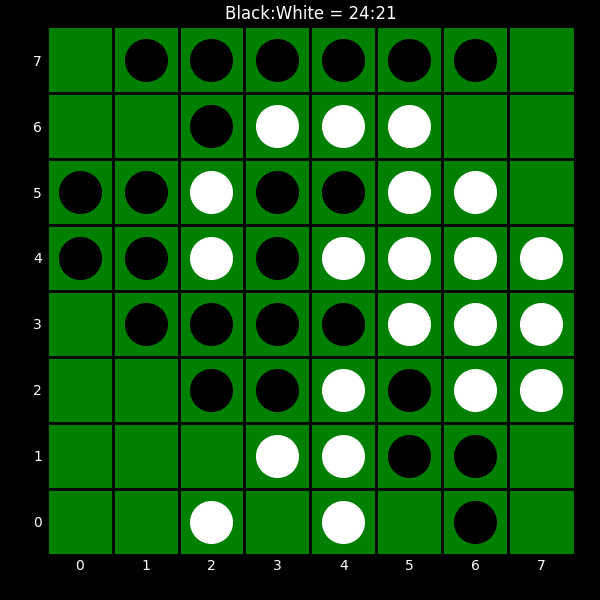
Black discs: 24
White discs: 21